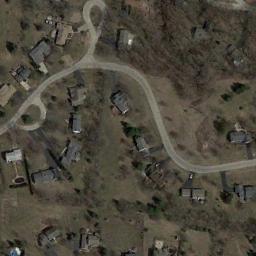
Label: medium_residential